Field crop: maize
Growth stage: 2
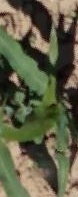
Species: maize